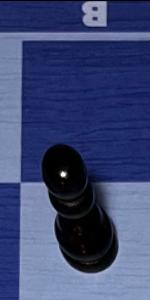
Label: Pawn_Black